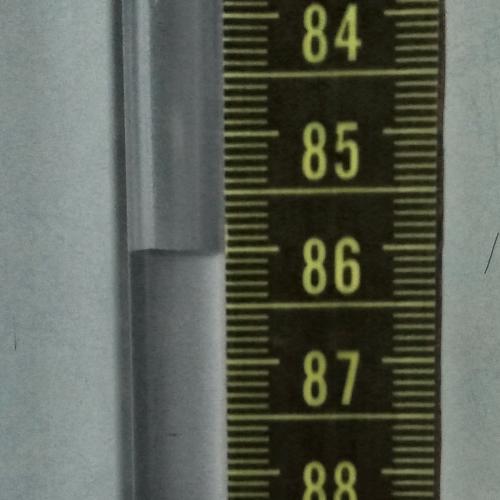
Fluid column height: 86.0 cm